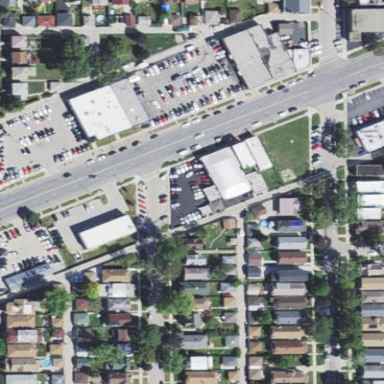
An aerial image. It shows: Retail area.